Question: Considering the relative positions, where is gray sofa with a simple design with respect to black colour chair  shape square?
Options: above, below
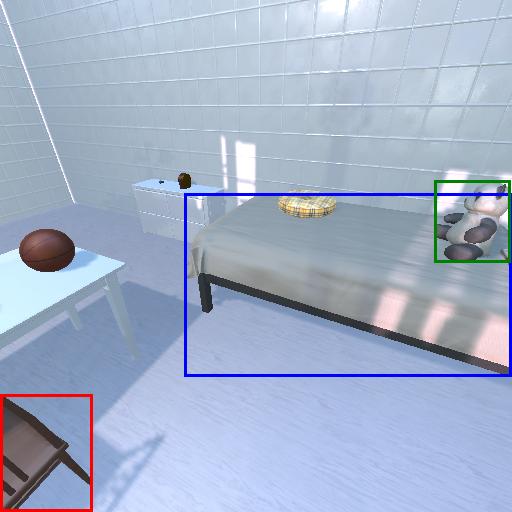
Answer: above